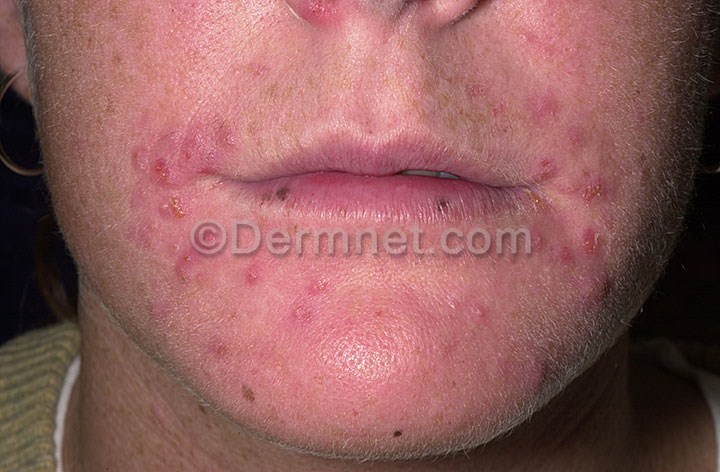
Disease: Acne and Rosacea Photos